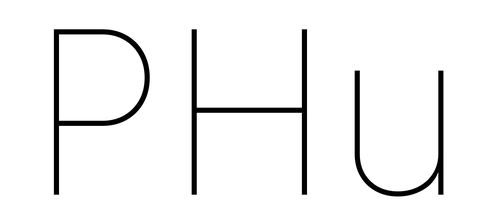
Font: Inter_Thin